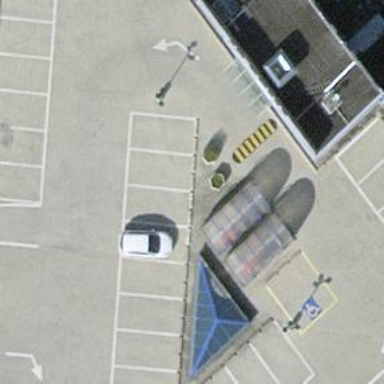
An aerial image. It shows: Trolley bay.